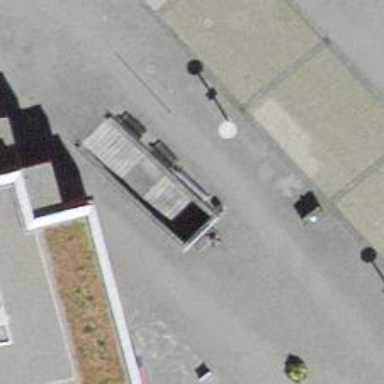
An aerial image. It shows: Bicycle repair station.